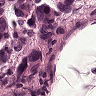
Metastatic tissue present: yes